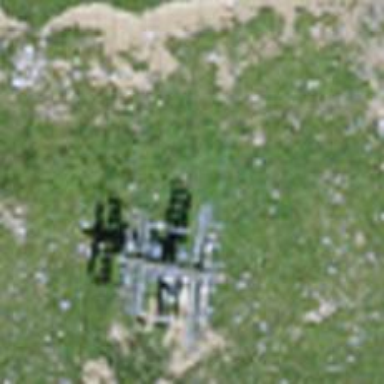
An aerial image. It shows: Chair lift.